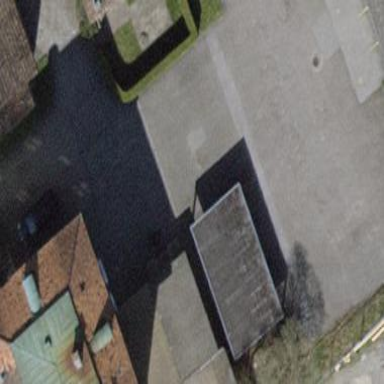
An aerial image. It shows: View of roof of building.